Question: I'm working on compiling a list for the efficiency of operations on different data structures.
So far, I've got this:

I'm not so sure of what i've got here for the queue as linked list and for the stack as linked list. can anyone lend any insight into this issue?
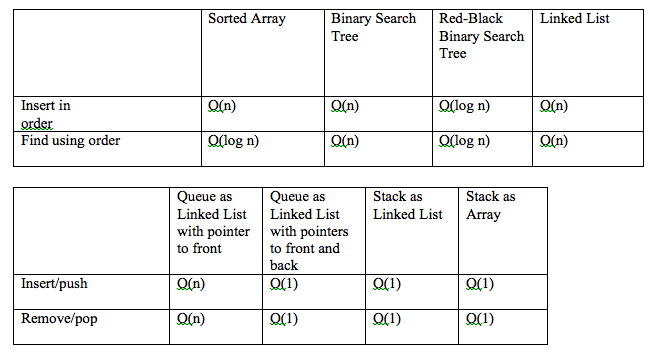
Answer: The only error is that 'Pop' for 'Queue as Linked List with pointer to front' should be 'O(1)'.
For completeness, it may be worth it to list complexity for operations such as search for any element, remove any element, get by index, remove by index, etc.
You need to insert an element at the end, but you only have a pointer to the beginning, so you need to iterate through all elements to get to the end.
'''
current = head
while (current.next != null)
current = current.next
current.next = newItem
'''
You need to remove the element in the beginning, so you'd do this by simply reassigning the pointer to the beginning to the second element.
'''
removedItem = head
head = head.next
'''
You need to insert an element at the end, and you have a pointer to the end, so you can just add it in constant time.
'''
tail.next = newItem
tail = newItem
'''
Same as pop for single linked-list.
'''
removedItem = head
head = head.next
'''
Insert an item in the beginning, easy to do in constant time.
'''
newItem.next = head
head = newItem
'''
Remove the first item, easy to do in constant time.
'''
removedItem = head
head = head.next
'''
Insert item at last index, easy to do in constant time.
'''
last = last+1
array[last] = newItem
'''
Remove item at last index, easy to do in constant time.
'''
removedItem = array[last]
last = last-1
'''